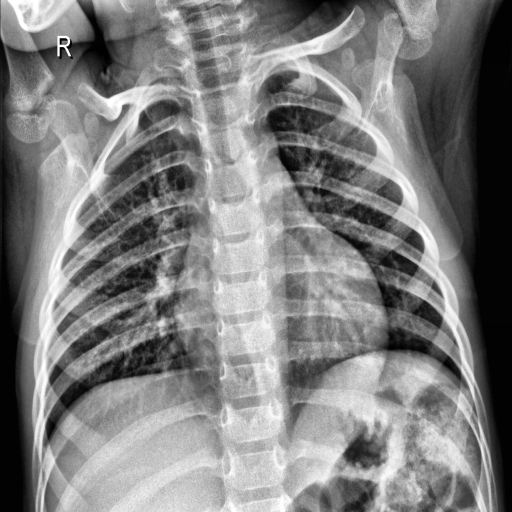
Finding: NORMAL